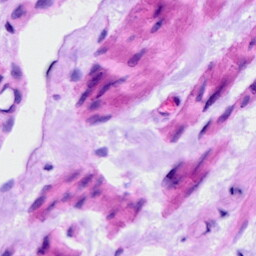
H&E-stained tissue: Ovarian